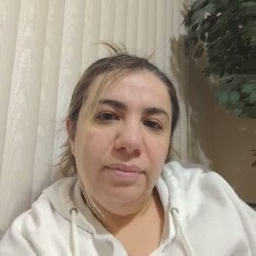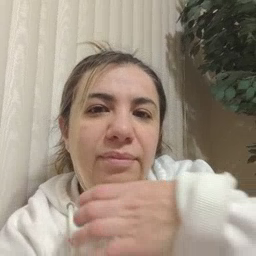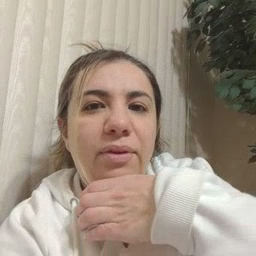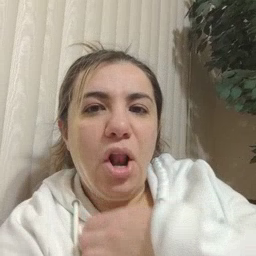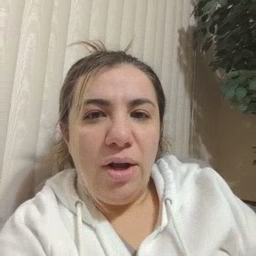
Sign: hungry